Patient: sex F, age 59
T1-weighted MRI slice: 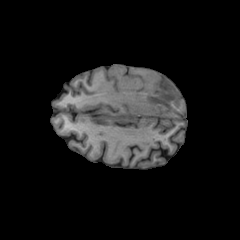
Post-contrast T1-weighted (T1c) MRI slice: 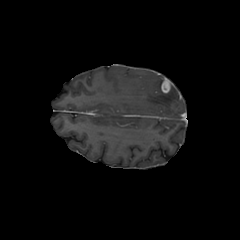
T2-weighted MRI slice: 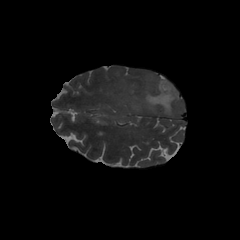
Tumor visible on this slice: yes
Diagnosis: Glioblastoma, IDH-wildtype
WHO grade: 4